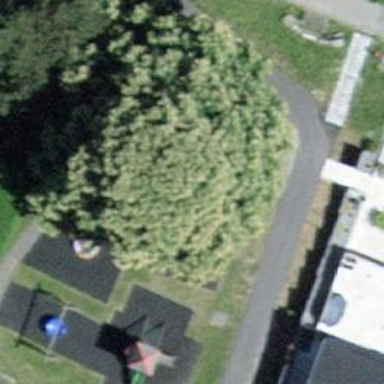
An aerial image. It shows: Playground area for leisure activities on the land.